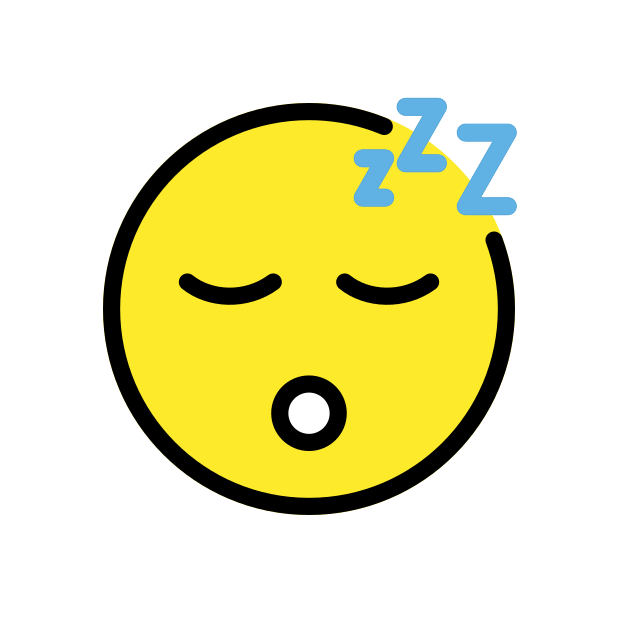
Emoji: 😴
Name: sleeping face
Unicode: 0x1f634